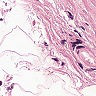
Metastatic tissue present: no